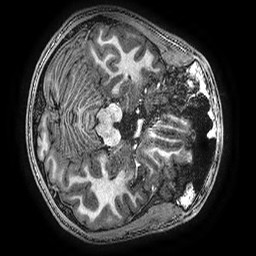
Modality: T1w
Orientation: axial
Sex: male
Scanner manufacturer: ge
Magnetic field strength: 3 T
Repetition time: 0.00766 s
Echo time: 0.003476 s